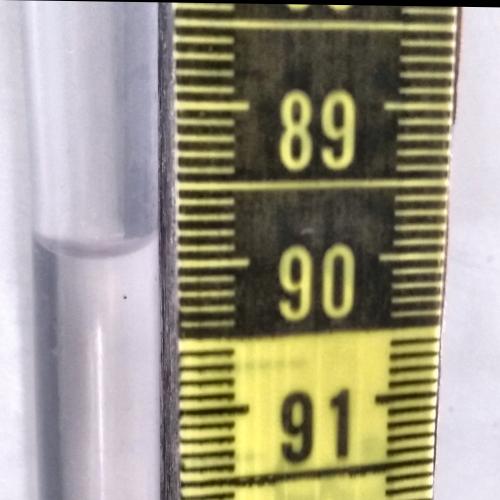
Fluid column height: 89.9 cm